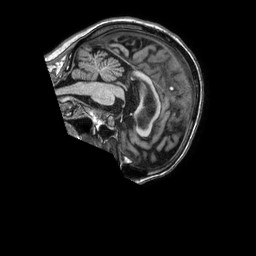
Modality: T1w
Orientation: sagittal
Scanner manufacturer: philips
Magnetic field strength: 1.5 T
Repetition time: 0.007148 s
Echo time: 0.003228 s